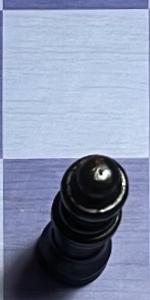
Label: Queen_Black